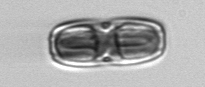
Label: Ephemera